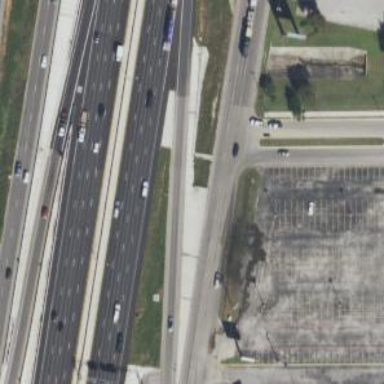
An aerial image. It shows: Secondary road with frontage road.